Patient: sex M, age 66
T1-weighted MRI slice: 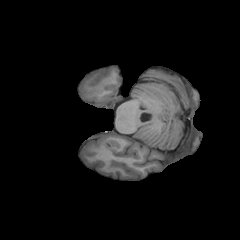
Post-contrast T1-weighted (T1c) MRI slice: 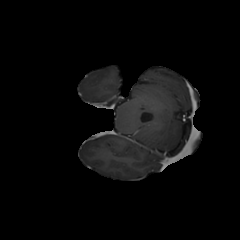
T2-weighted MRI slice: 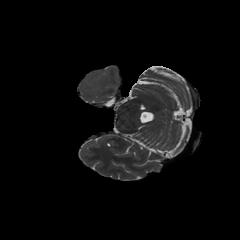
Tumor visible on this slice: no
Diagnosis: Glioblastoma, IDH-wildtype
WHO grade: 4